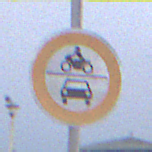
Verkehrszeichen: VerbotKraftfahrzeuge
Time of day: SunriseSunset
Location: Outdoor (Beach)
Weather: Overcast
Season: NotSpecified
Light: Natural